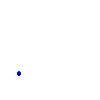
Particle: proton